Question: I am following this tutorial step by step <URL> . Actually I copy pasted the code and created the database, added the data to the table, downloaded the provided php and html files but when i actually try to run the page that will create the xml file i get this error. Can anyone guess what is wrong? I am using XAMPP
1.7.4
[PHP: 5.3.5]
(The google tutorial suggests 3 ways to generate the xml file. I tried all 3 of them and the same error appears on the first 2 and an "error on line 10" (which is the line that php script begins) appears when i try the 3rd suggested way. I am thinking if this wont work to use mysqldump command in order to export the xml file i need.)

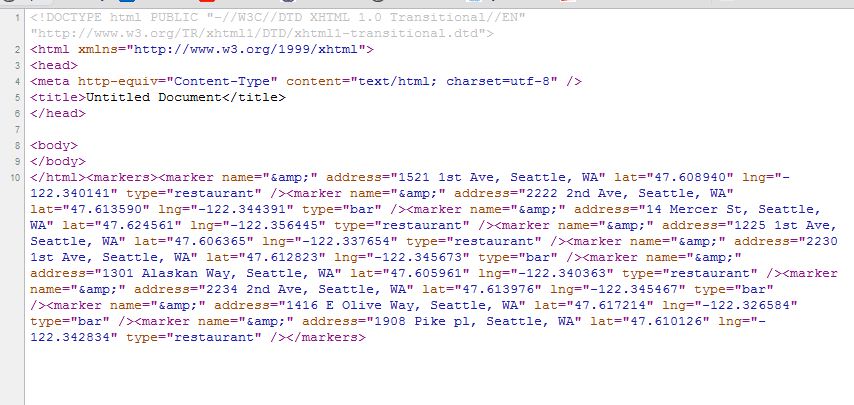
Answer: Problem was in the connection to the database, value for $host and/or $user and/or $pass was incorrect or not provided.
---
If you use version 2 (), edit the file at 'line 15' replacing 'localhost' with ''localhost''.
If you use version 3 (), edit the file at 'line 13'replacing 'localhost' with ''localhost''.
Then try again.